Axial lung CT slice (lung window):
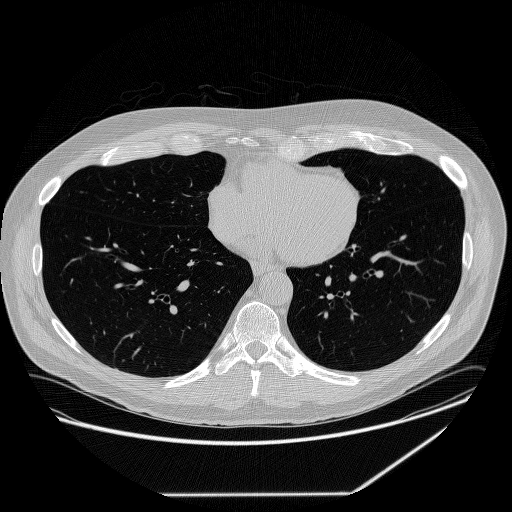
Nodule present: no